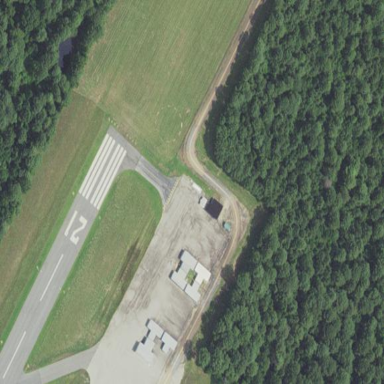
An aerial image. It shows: Apron at the airport.